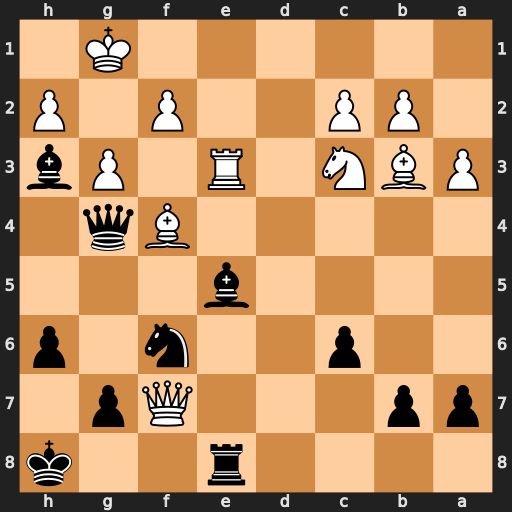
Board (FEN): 4r2k/pp3Qp1/2p2n1p/4b3/5Bq1/PBN1R1Pb/1PP2P1P/6K1
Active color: b
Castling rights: -
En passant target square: -
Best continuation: Rd8 f3 Bxf4 Re8+ Rxe8